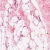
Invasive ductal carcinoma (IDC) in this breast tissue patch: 0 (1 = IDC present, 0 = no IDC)